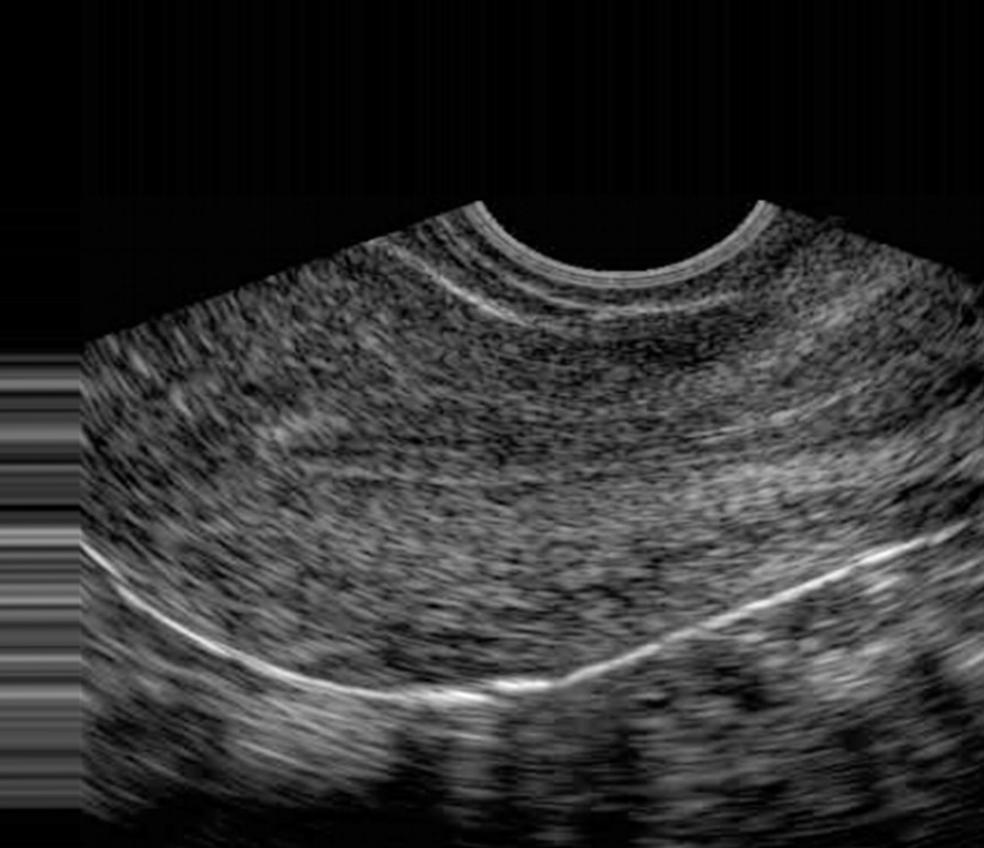
Label: notinfected